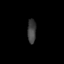
Tissue: skin
Cell type: Epithelial cells
Senescence score: 0.2761
Nuclear area (px): 205
Mean DAPI intensity: 62.293